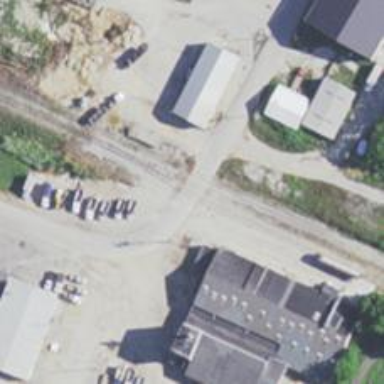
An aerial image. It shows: Railway level crossing.